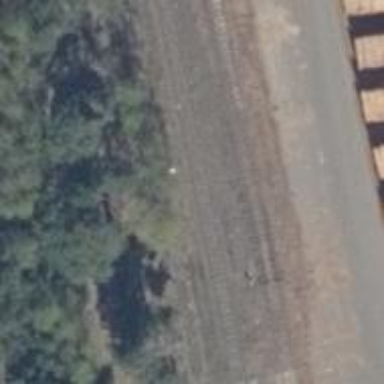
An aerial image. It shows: Railway yard used for servicing trains.